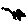
Label: cat